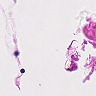
Metastatic tissue present: no